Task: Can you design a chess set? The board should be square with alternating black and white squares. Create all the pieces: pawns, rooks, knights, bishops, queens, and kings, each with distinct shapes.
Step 3595:
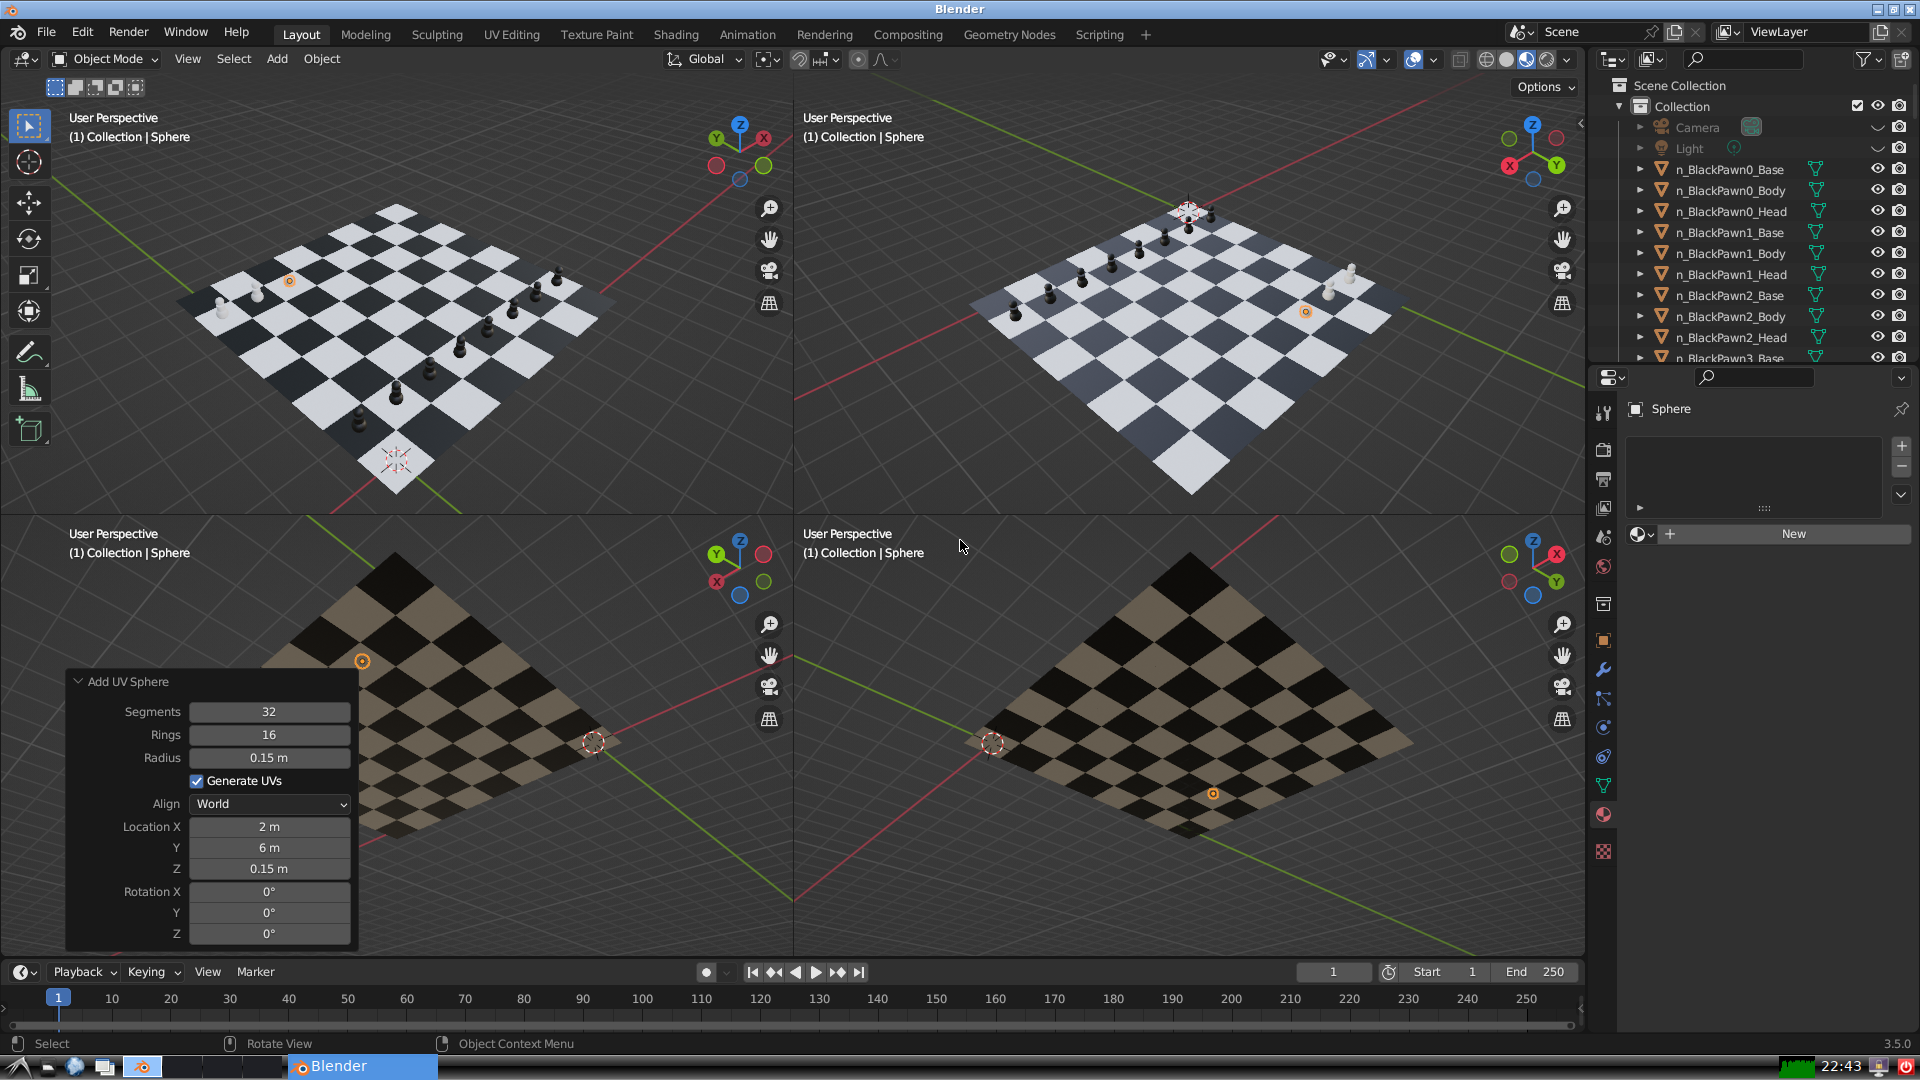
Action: {"key_press": ['Ctrl, Home']}